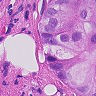
Metastatic tissue present: yes